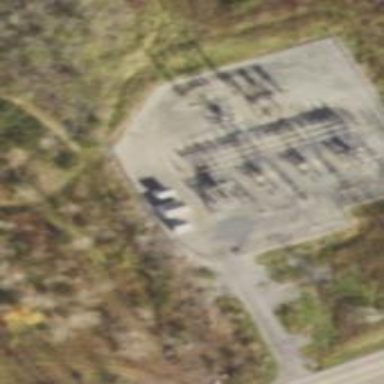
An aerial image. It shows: Outdoor distribution substation.